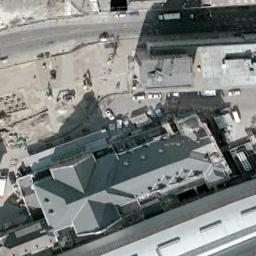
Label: church